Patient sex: F
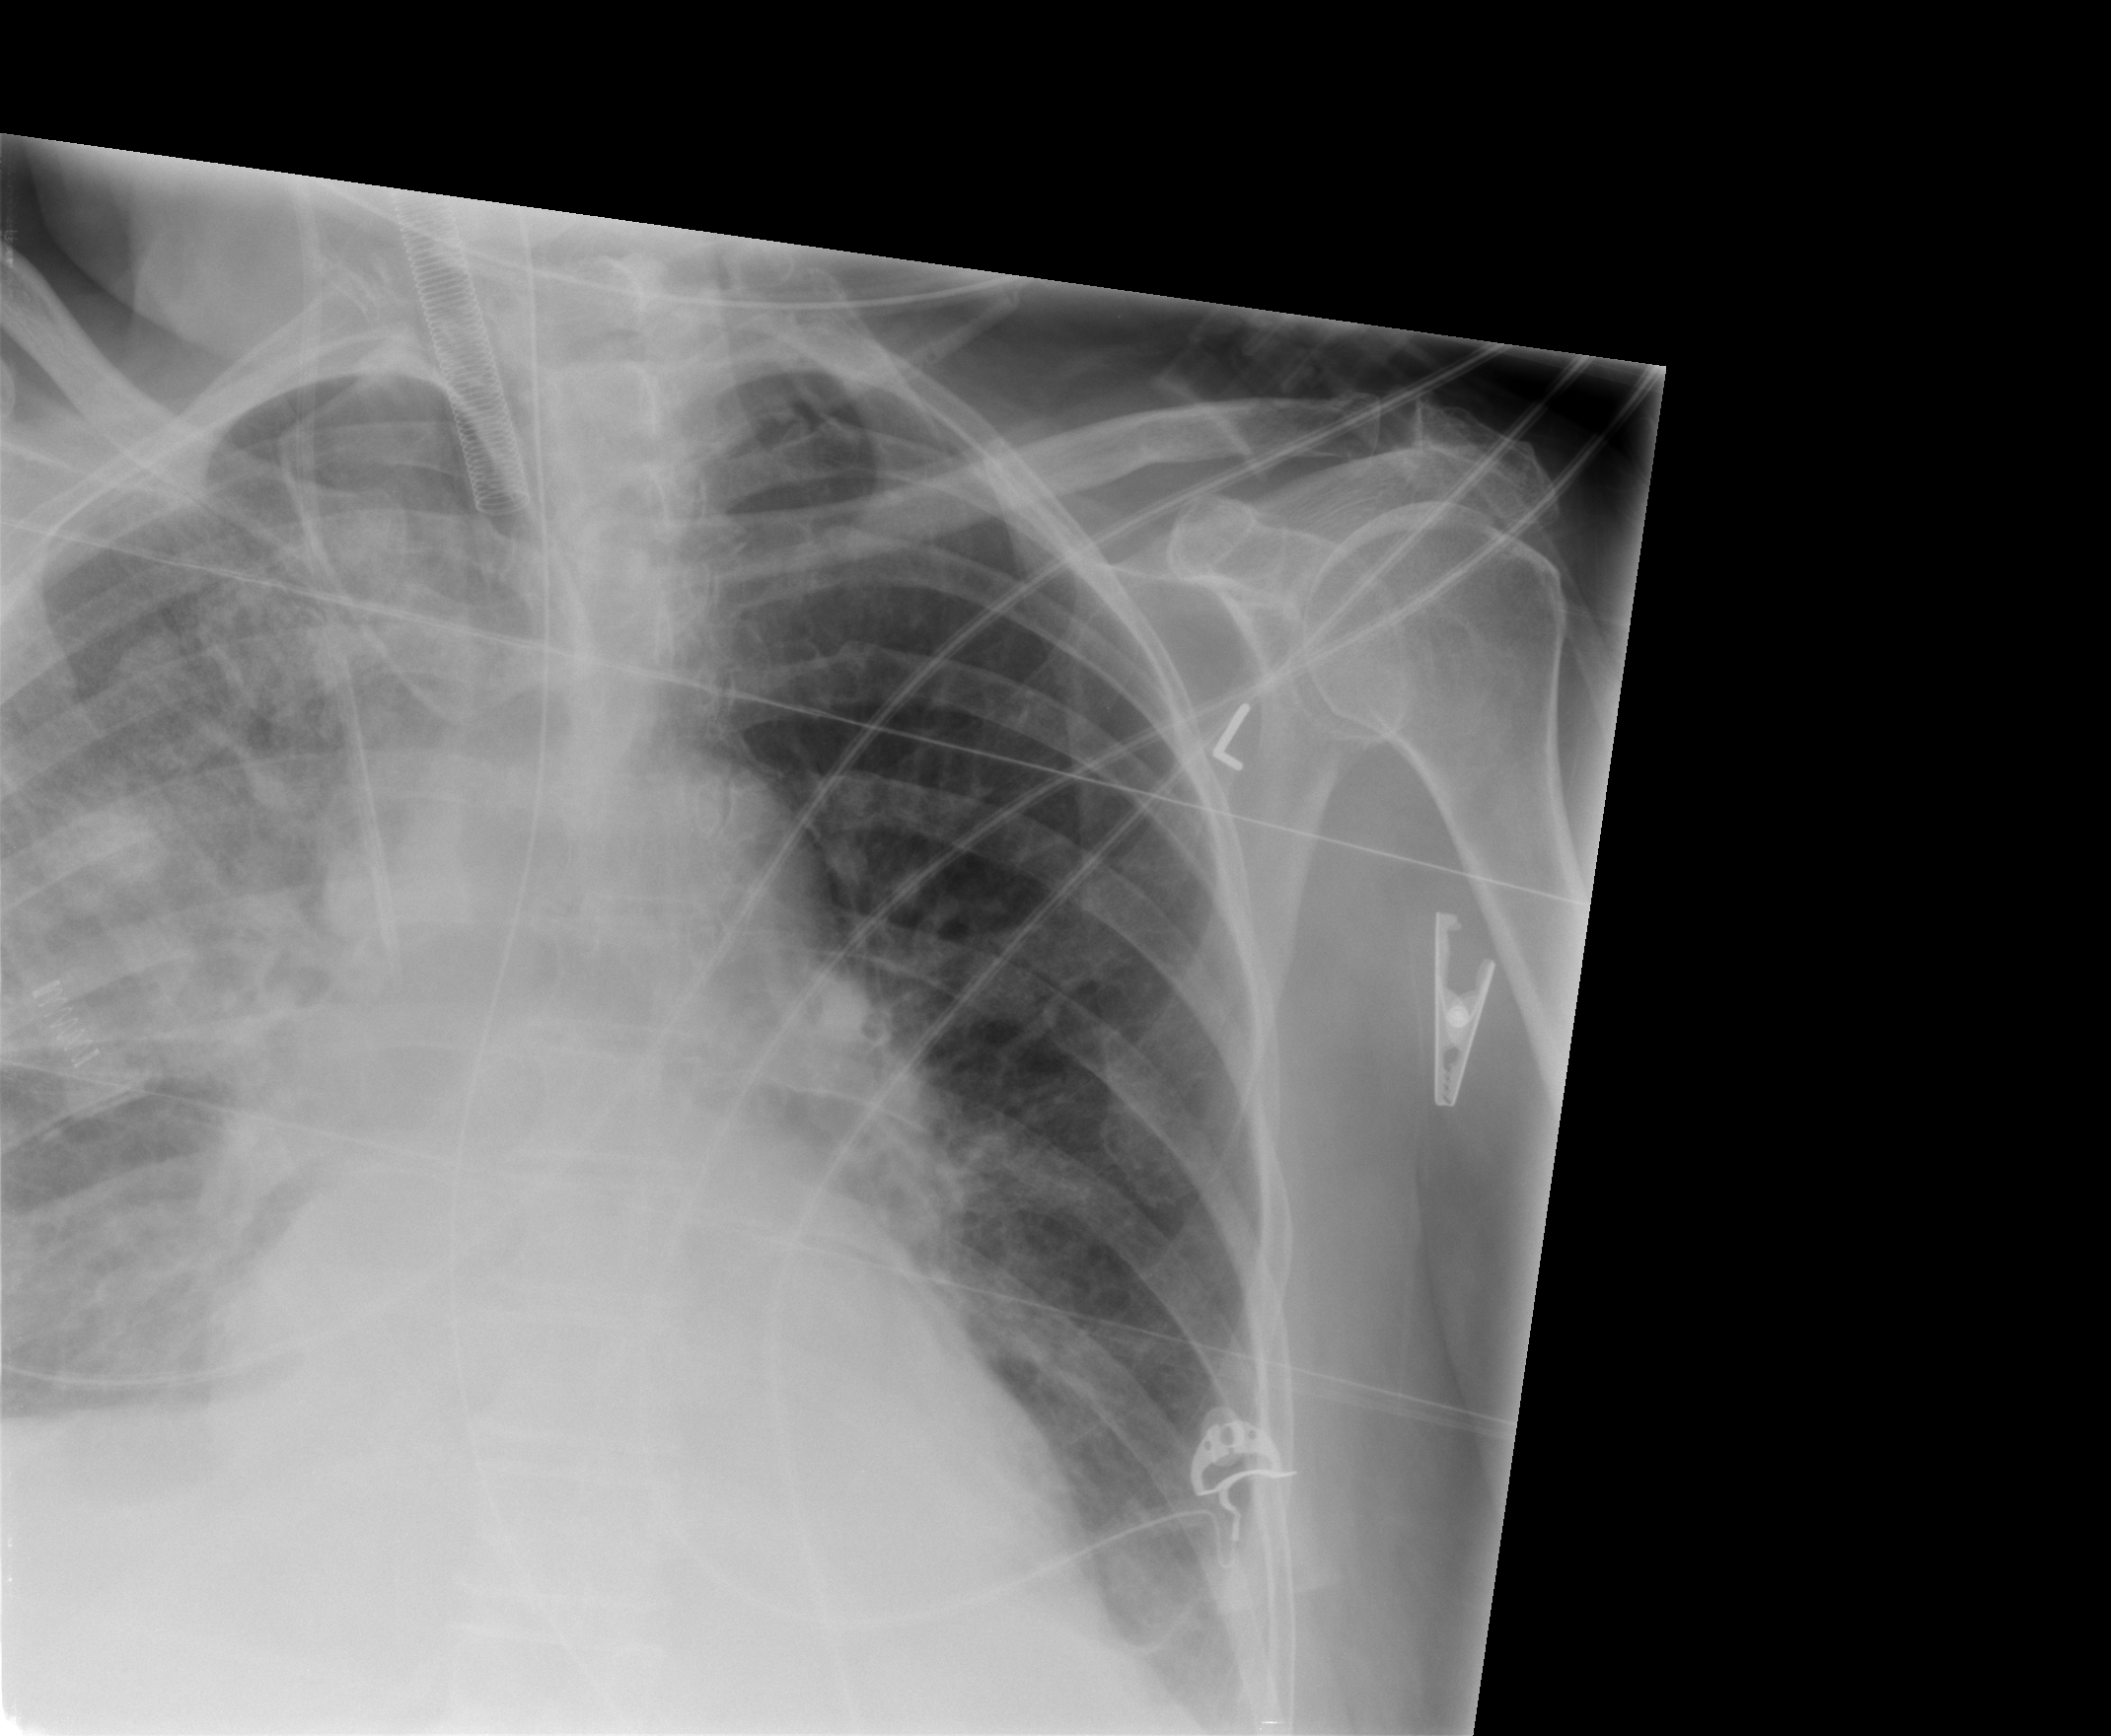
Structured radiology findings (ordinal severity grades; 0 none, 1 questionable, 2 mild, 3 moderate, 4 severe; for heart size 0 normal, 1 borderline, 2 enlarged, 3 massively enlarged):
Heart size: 1
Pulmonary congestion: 2
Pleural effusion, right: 2
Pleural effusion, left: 2
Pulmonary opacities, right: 3
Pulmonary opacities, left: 0
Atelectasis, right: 3
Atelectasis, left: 2